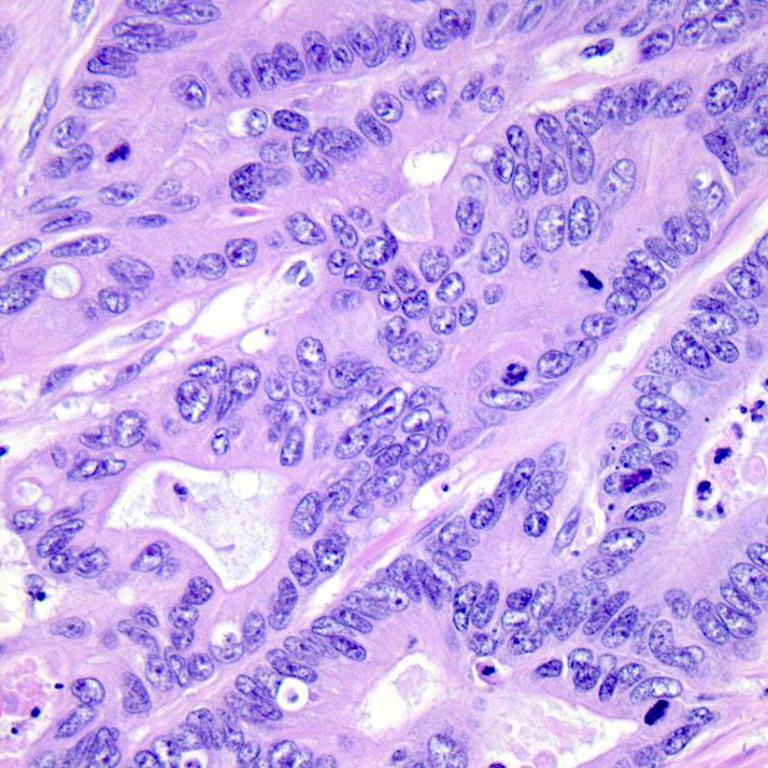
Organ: colon
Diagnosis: adenocarcinomas